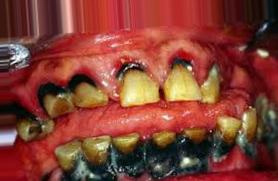
Condition: Tooth Discoloration